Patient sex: F
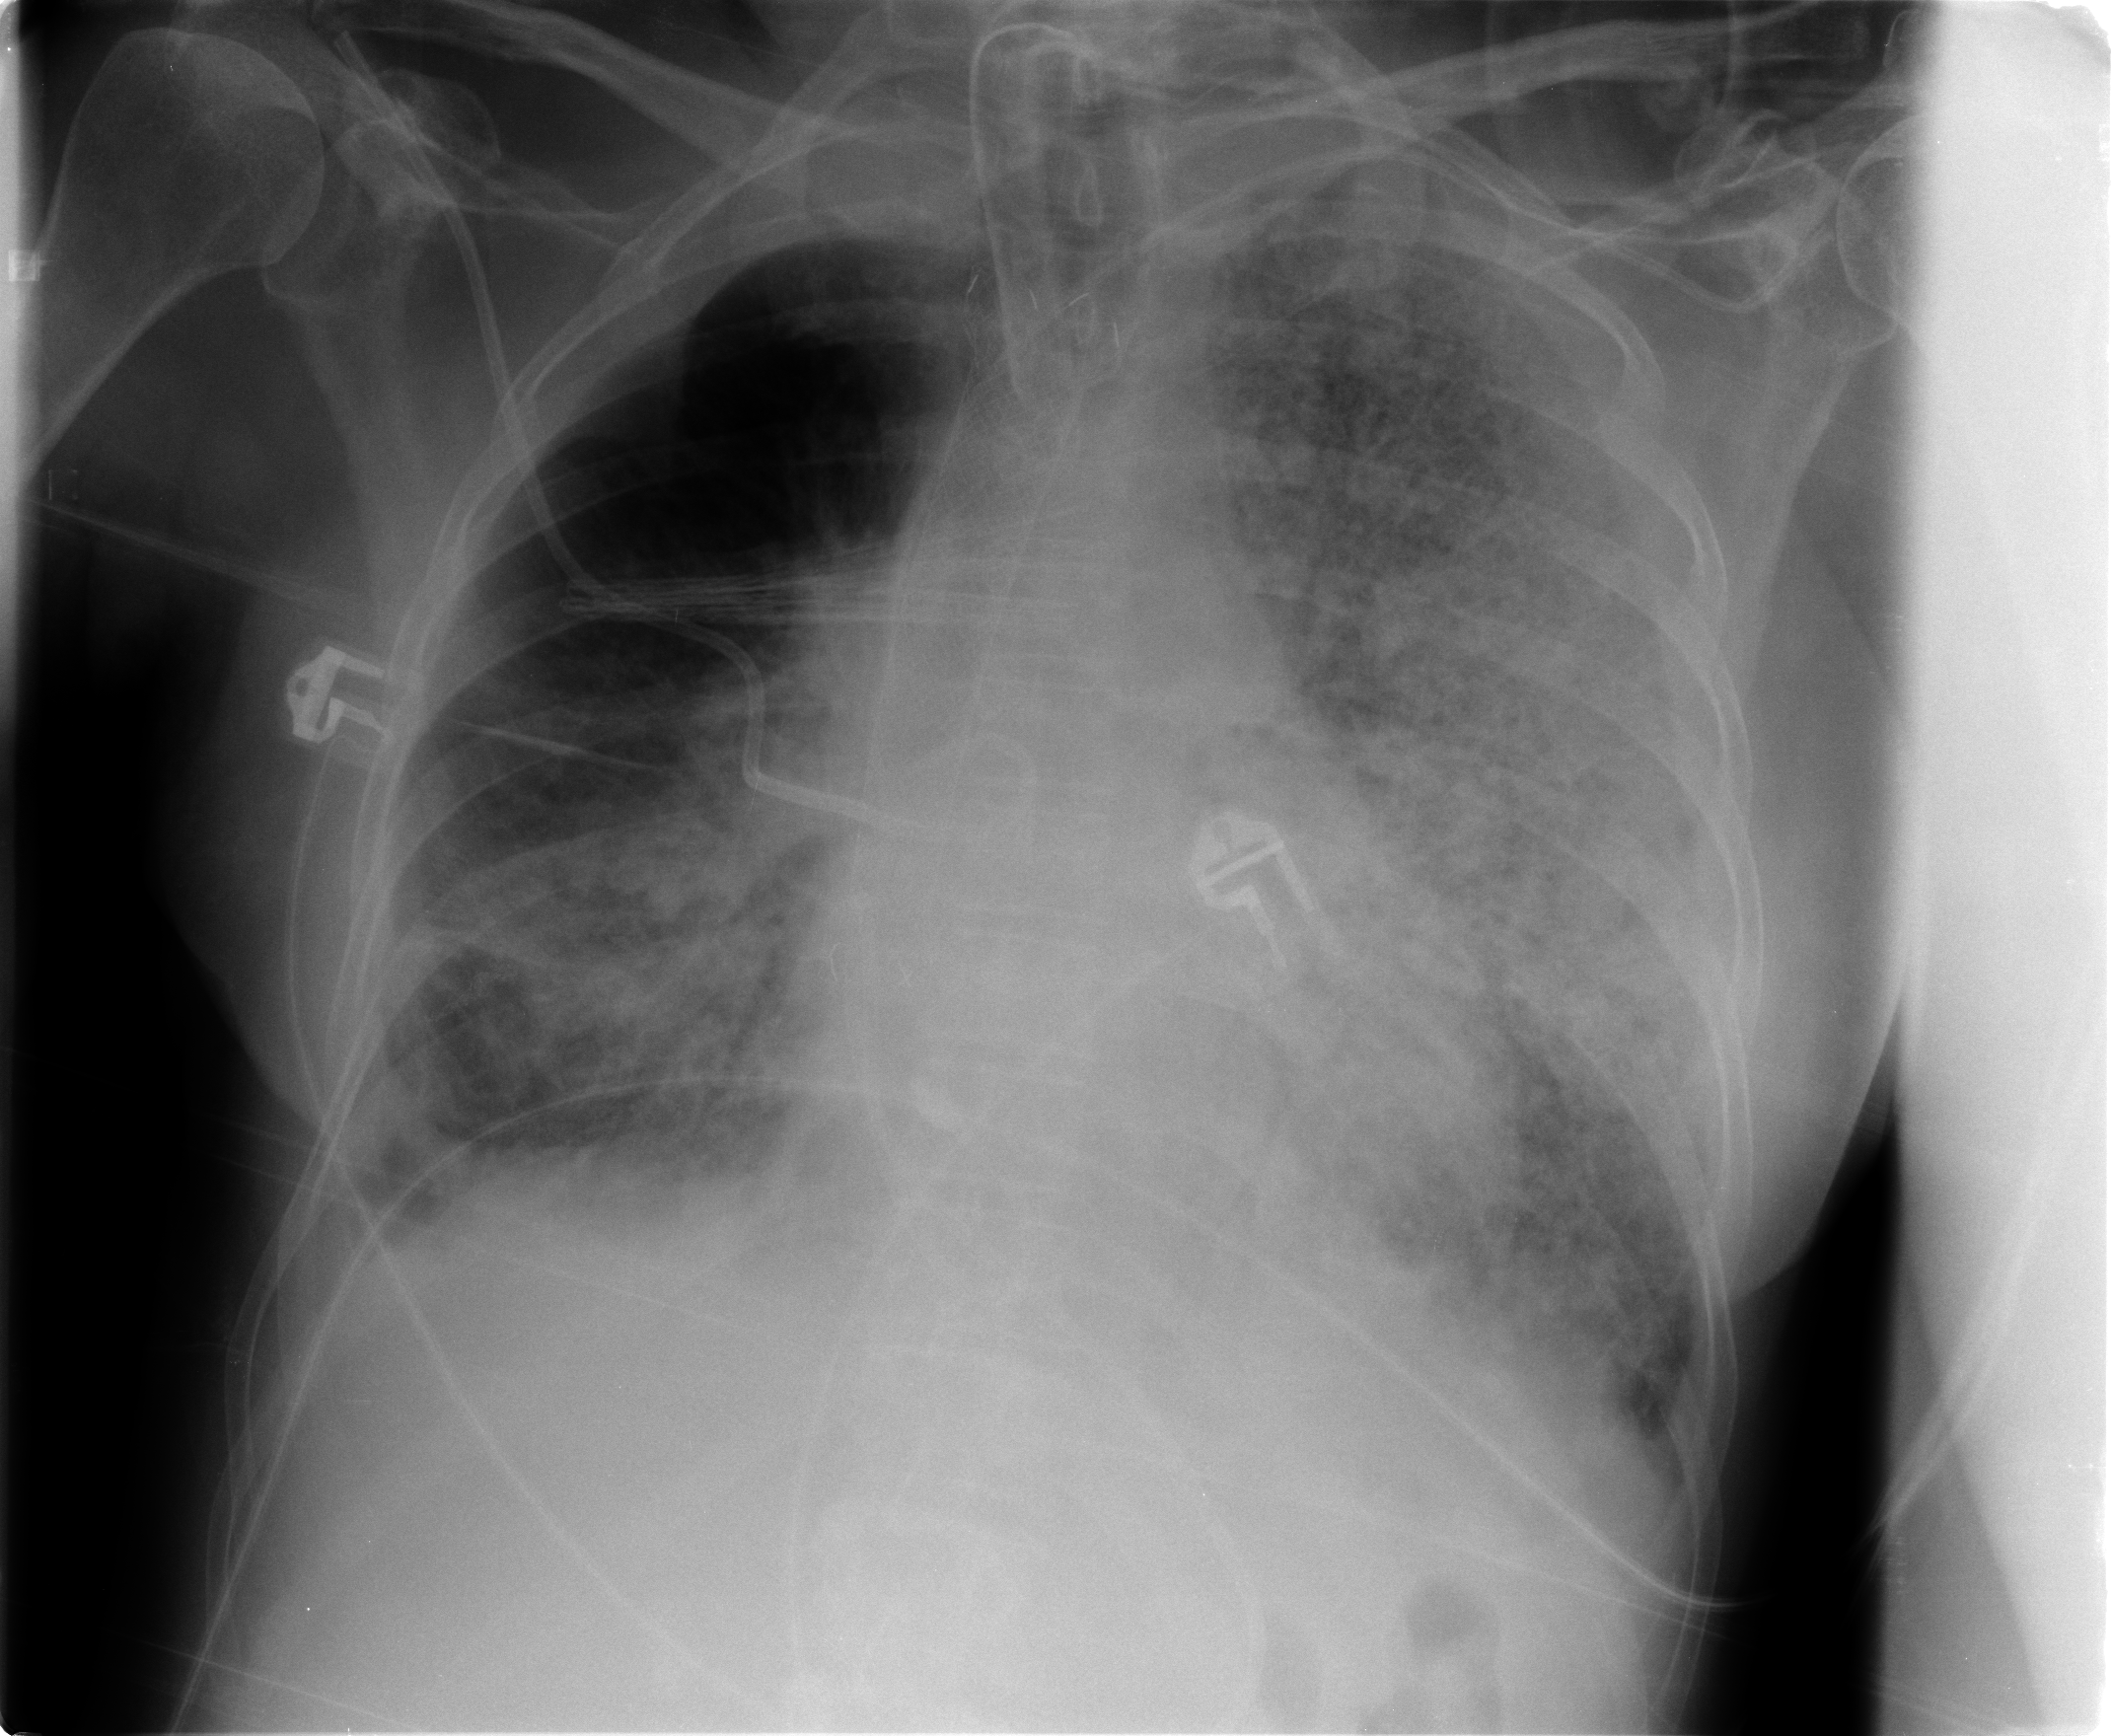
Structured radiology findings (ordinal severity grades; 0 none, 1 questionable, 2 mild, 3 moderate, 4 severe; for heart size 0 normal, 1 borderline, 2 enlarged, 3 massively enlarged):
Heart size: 0
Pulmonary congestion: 2
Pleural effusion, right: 2
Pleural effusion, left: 2
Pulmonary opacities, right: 2
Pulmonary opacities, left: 4
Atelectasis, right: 2
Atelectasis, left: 3